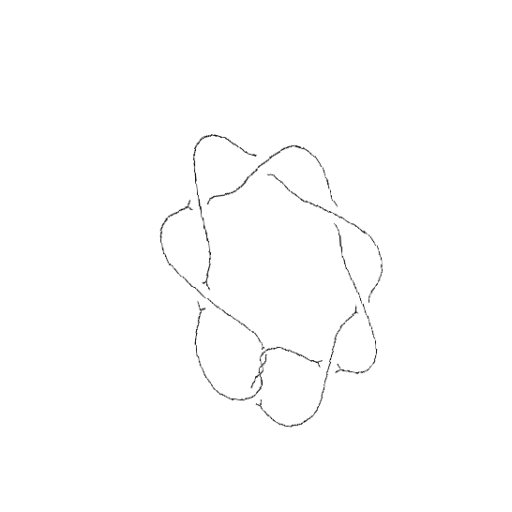
Crossing number: 10